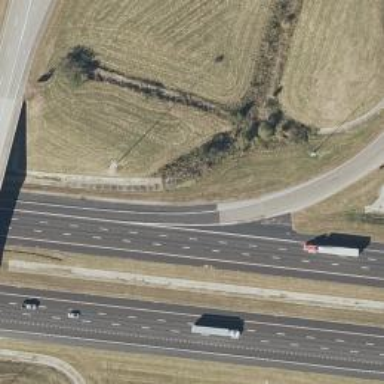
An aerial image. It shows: Asphalt motorway.